Question: It's my button:
'''
<div id="body">
<button>Hello</button>
</div>
'''
and its style:
'''
#body{
width:400px;
margin:0 auto;
background:#eee;
border:1px solid #ccc;
}
button {
display: block;
margin: 0 auto;
}
'''
It's centered, but let's see the result in ipad:

Take a look at this case: <URL>
Note.
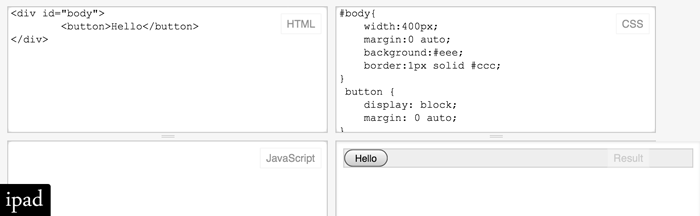
Answer: To center your button using 'margin: 0 auto;', you also need to define the width of the button. Something like <URL>.
Alternatively, you can also use <URL>.
'''
#body{
text-align: center;
}
button {
display: inline-block;
}
'''
In your original CSS, if the width of the container (margin+border+padding+content width) exceeds 1024px (iPad viewport width), you will get unexpected results. So make sure you keep that in mind.